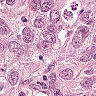
Metastatic tissue present: yes